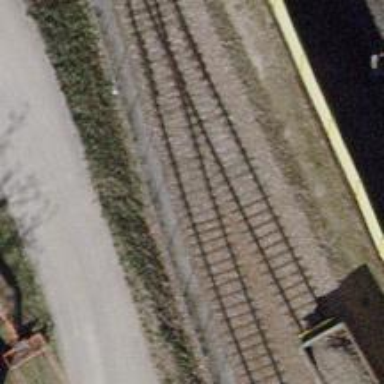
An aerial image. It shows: Single railway spur track.